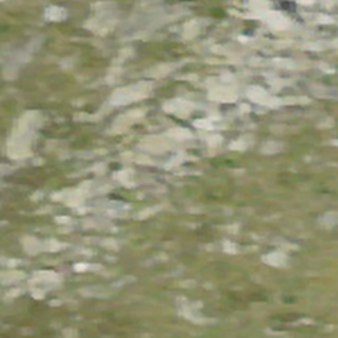
Label: other